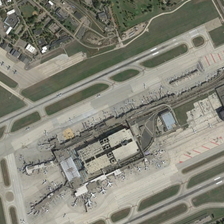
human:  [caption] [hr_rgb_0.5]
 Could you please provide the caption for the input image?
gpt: a white big plane are on the runway .

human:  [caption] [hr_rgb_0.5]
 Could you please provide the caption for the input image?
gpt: many planes are parked near a terminal in an airport near some buildings and green trees .

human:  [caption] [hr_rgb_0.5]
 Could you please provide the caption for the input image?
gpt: many planes are parked near a terminal in an airport near some buildings and green trees .

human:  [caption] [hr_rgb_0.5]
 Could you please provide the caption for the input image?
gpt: many of the planes were docked on the wide .

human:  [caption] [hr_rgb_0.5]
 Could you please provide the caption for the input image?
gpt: many of the planes were docked on the wide .